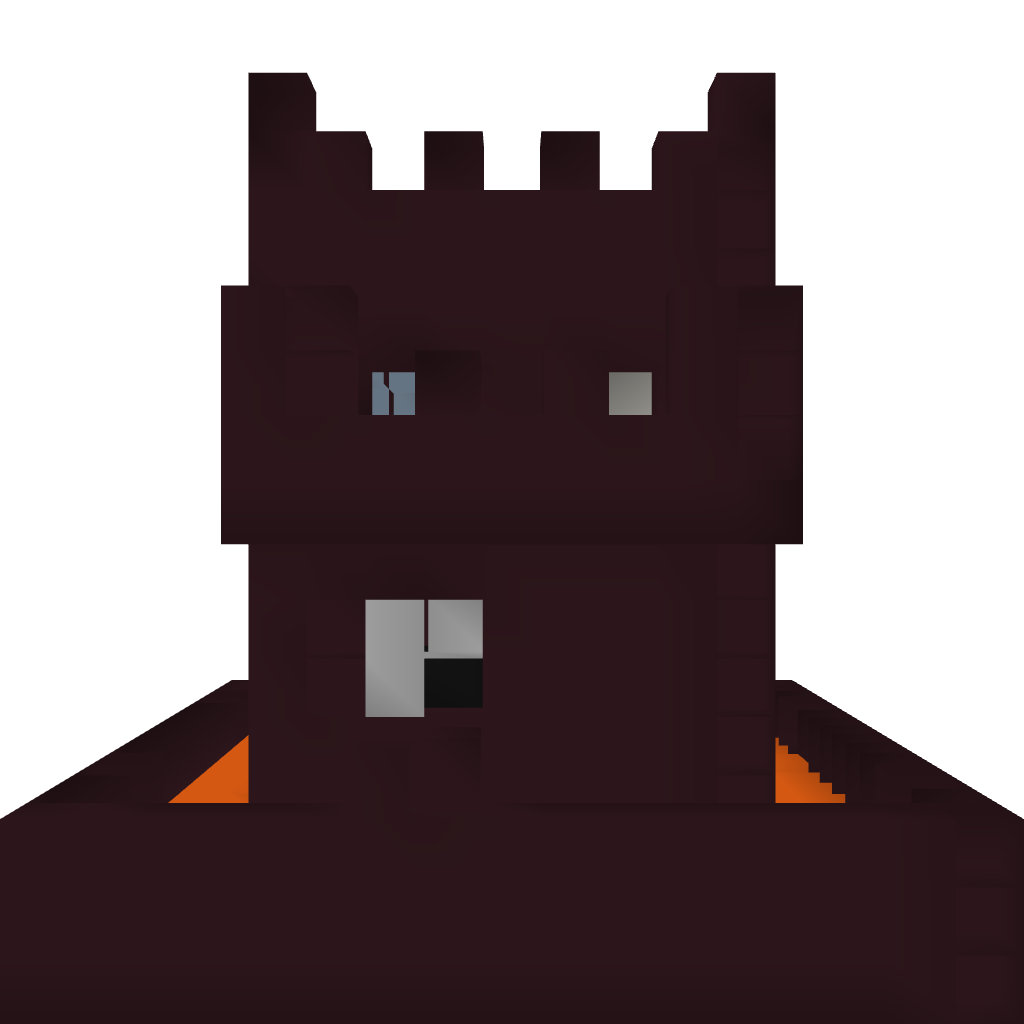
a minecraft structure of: PvPTower: Netherbrick